Question: I have the following .htaccess file:
'''
RewriteEngine On
RewriteBase /
RewriteCond %{REQUEST_URI} !/views/.*/.*\.html
RewriteRule ^([a-zA-Z0-9_-]+)/([a-zA-Z0-9_-]+)/(.*)$ index.pl?controller=$1&action=$2&id=$3
'''
This allows me to forward requests like /Users/show/1 to my main controller. I can also access the template files; at least in my browser i can open the file:
/views/Users/add.html
However when I try to access the file in my controller when i want to render the template, it cannot be found (No such file or directory)
This is the code where i try to render the template:
'''
package UsersController;
use Moose;
use Controllers::ControllerRole;
use Template;
with 'ControllerRole';
has 'example' => (
is => 'rw',
isa => 'Str',
default =>'test',
);
sub show {
my $self = shift;
my $id = $self->{params}->{id};
my $config = {
INTERPOLATE => 1, # expand "$var" in plain text
POST_CHOMP => 1, # cleanup whitespace
PRE_PROCESS => 'header', # prefix each template
EVAL_PERL => 1, # evaluate Perl code blocks
};
my $vars = {
id => $id,
};
my $template = Template->new();
$template->process('views/Users/add.html', $vars) || die "$!";
}
1;
'''
I also tried using absolute or relative paths, but apache complained that this is not allowed
It maybe to helpful to see the file structure of my project:

Update:
If i use 'chdir' i can 'open' the file with Perl's open function, but trying to process the file i still get the error
> 'file error - header: not found'
Here is a second iteration of my code:
'''
sub show {
my $self = shift;
chdir '/srv/http/perlweb';
my $id = $self->{params}->{id};
my $config = {
INTERPOLATE => 1, # expand "$var" in plain text
POST_CHOMP => 1, # cleanup whitespace
PRE_PROCESS => 'header', # prefix each template
EVAL_PERL => 1, # evaluate Perl code blocks
ABSOLUTE => 1,
RELATIVE => 1,
};
my $vars = {
id => $id,
planet => 'earth',
captain => 'kirk',
};
open my $fh, "views/Users/add.html" or die "$!"; #this works
close $fh;
my $tt = Template->new($config);
$tt->process('views/Users/add.html', $vars) or die $tt->error(); # this does not work
}
'''
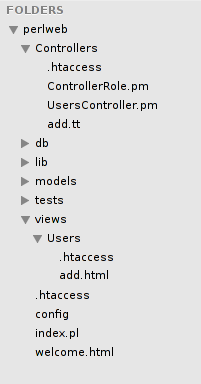
Answer: Template Toolkit has the configuration option 'INCLUDE_PATH' that allows you to set up one or more directories in which Template Toolkit looks to find template files. If you set the include_path variable, rather than putting the path in the '$tt->process()' directive, you can then set up paths in a global config and not hardcode paths in every '$tt->process()' directive or have to use the 'ABSOLUTE' or 'RELATIVE' options. You can specify numerous directories in the 'INCLUDE_PATH', and use a subroutine to generate include paths, so you are not limited to keeping all your templates in a single directory.
I would therefore change the config and process directives to the following:
'''
my $config = {
INTERPOLATE => 1, # expand "$var" in plain text
POST_CHOMP => 1, # cleanup whitespace
PRE_PROCESS => 'header', # prefix each template
EVAL_PERL => 1, # evaluate Perl code blocks
INCLUDE_PATH => [ "/srv/http/perlweb/views/Users/",
"/wherever/header/is",
\&my_cool_sub_to_generate_a_path_on_the_fly ]
};
my $tt = Template->new($config);
$tt->process('add.html', $vars) or die $tt->error();
'''
The documentation on <URL> has full information on options for this setting.
Note that the error you are getting is about the file 'header' that is automatically included in each template -- make sure that you have its directory in your 'INCLUDE_PATH'.